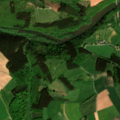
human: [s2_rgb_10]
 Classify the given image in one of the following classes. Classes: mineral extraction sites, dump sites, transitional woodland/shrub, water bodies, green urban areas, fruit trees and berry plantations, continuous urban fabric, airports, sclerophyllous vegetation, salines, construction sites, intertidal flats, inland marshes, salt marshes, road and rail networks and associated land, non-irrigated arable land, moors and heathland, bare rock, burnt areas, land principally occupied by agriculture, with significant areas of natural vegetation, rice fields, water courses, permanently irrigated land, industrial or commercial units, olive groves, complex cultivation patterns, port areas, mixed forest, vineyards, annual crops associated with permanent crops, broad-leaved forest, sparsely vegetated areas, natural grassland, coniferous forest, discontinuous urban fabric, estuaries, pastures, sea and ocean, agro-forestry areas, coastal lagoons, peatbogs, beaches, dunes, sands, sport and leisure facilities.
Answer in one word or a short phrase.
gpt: non-irrigated arable land, pastures, complex cultivation patterns, coniferous forest, mixed forest, water bodies